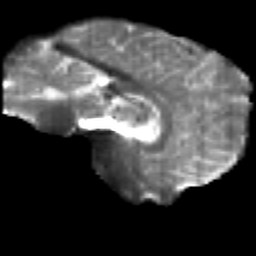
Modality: T2w
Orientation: sagittal
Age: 25
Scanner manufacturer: siemens
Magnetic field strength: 3 T
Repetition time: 2.2 s
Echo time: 0.084 s